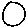
Label: moon